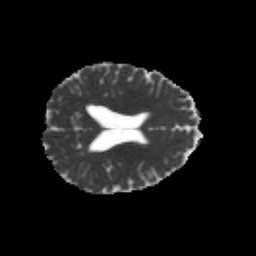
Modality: MD
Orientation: axial
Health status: healthy
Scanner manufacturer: philips
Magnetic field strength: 3 T
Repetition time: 6.964 s
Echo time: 0.092 s